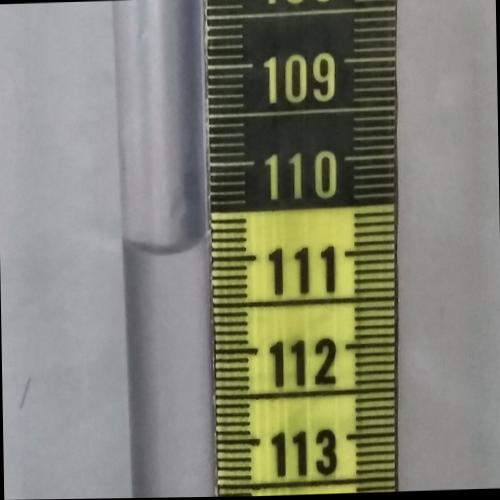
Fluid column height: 110.9 cm